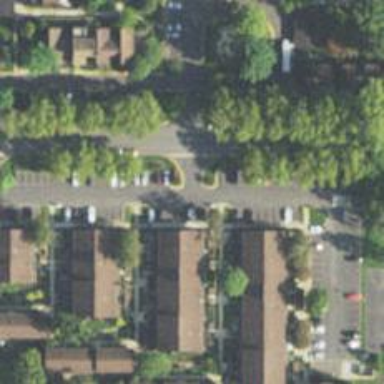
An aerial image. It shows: Living street.